Question: I want my 'Button' not to resize when setting the image null.
Button is wrapped in a custom 'ColorSelector' from . <URL>.
I've made my own custom color selector, so that I can set a null image to the button.
e.g. is null here:

My solutions:
- 'GridData''SWT.FILL'
- 'widthHint''minimumWidth'-
But I don't like these. They seem like hardcore workarounds.
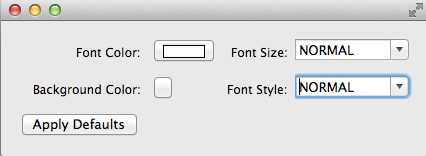
Answer: Instead of setting a null-image, you may try to set a fully transparent image.